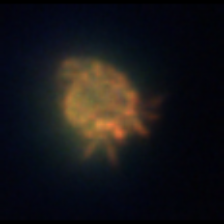
Taxon: Ciliates
Group: Other